Question: I am making one fan-site and have very stupid bug on news bar. When I zoom the page, 1px line appears.

This is the code:
'''
<div class="velikibar">
<div id="velikibar_h">
<div id="naslovbar"><?=$naslov?></div>
</div>
<div id="velikibar_b">
<div class="paddingvelikibar">
<?=$sadrzaj?>
</div>
</div>
<div id="velikibar_f">
<div id="fblikedugme"><?=$vreme?><br /><div class="fb-like" data-href="http://********.**/article.php?id=<?=$id?>" data-send="false" data-layout="button_count" data-width="100" data-show-faces="false"></div></div>
<div id="komentarbarbox"><a href="article.php?id=<?=$id?>" target="_self">Komentari (<?=$brkomentara?>)</a></div>
</div>
'''
And this is the CSS (<URL>:
'''
.velikibar
{
background-color:transparent;
width: 652px;
}
#velikibar_h
{
background-image:url('slike/velikibar_h.png');
background-repeat: no-repeat;
width: 652px;
height: 109px;
padding: 0;
margin: 0;
}
#velikibar_b
{
background-image:url('slike/velikibar_b.png');
background-repeat: repeat-y;
width: 652px;
min-height: 30px;
padding: 0;
margin: 0;
}
#velikibar_f
{
background-image:url('slike/velikibar_f.png');
background-repeat: no-repeat;
width: 652px;
height: 112px;
padding: 0;
margin: 0;
}
#velikibar_f2
{
background-image:url('slike/velikibar_f2.png');
background-repeat: no-repeat;
width: 652px;
height: 112px;
padding: 0;
margin: 0;
}
.paddingvelikibar
{
padding: 5px 35px 5px 30px;
text-align:justify;
color: #fff5f9;
}
#fblikedugme
{
position: absolute;
margin-left: 35px;
margin-top: 40px;
color:#fff5f9;
line-height: 20px;
}
#komentarbarbox
{
position: absolute;
margin-left: 425px;
margin-top: 65px;
}
#komentarbarbox a, #komentarbarbox a:link, #komentarbarbox a:visited
{
font-size: 14px;
font-weight: bold;
text-shadow: 0 1px 0 #6f1c3f;
color: #fdd2e4;
text-decoration:none;
}
#komentarbarbox a:hover, #komentarbarbox a:focus
{
color: #d61566;
text-decoration:none;
}
#naslovbar
{
font: 23px/1.4em arial, helvetica;
color: #e1aec4;
padding-top: 50px;
padding-left: 35px;
text-shadow: #FCFCFC 0px 1px 0px;
}
.paddingvelikibar img
{
background-color: #fff2f7;
-webkit-border-radius: 4px;
-moz-border-radius: 4px;
border-radius: 4px;
behavior: url("skripte/ie-css3.htc");
padding: 4px;
}
'''
Please help me how to fix this. Thanks in advance
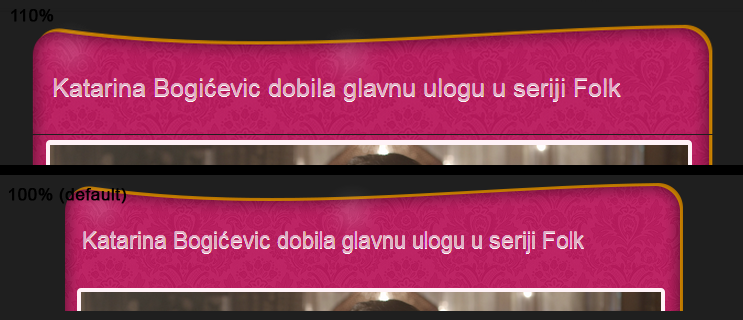
Answer: This appears to be a browser bug.
For example, an element which is 5px wide, viewed on 1.5 zoom would be 7.5px wide, but the browser has to round it to full pxls so something like this can happen.
To make sure it doesnt happen you can make the elements overlap, or in your case, best would be not to split the pink background image in 2 elements, but have a single element carry the whole image.
Chrome doesnt use font-resize as zoom option, so it is very unlikely that this is caused by a particullar line of css.